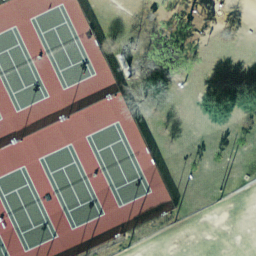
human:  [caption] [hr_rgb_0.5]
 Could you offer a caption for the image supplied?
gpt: Some tennis courts arranged in lines with some plants surrounded .

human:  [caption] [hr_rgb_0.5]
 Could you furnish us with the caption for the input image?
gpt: There are some tennis courts arranged neatly and surrounded by some trees and lawn .

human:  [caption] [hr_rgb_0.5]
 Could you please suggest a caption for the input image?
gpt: There are some tennis courts arranged in lines surrounded by some trees and lawn .

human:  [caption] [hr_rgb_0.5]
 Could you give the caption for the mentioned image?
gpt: Some tennis courts arranged in lines are surrounded by some trees and lawn .

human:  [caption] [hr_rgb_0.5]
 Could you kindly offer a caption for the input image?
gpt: There are some tennis courts arranged neatly and surrounded by some trees .